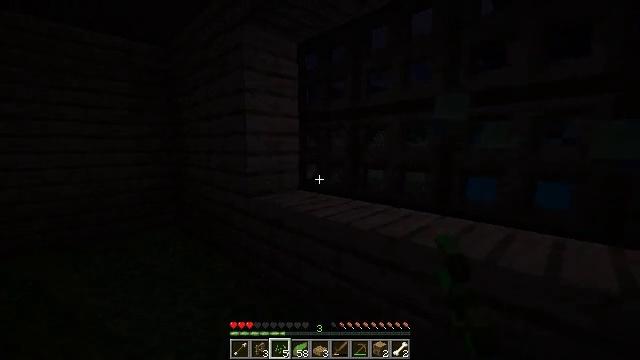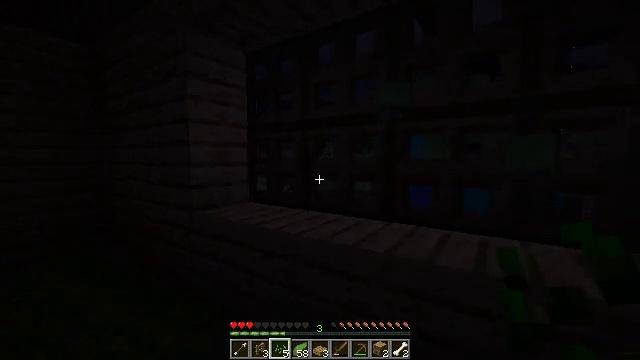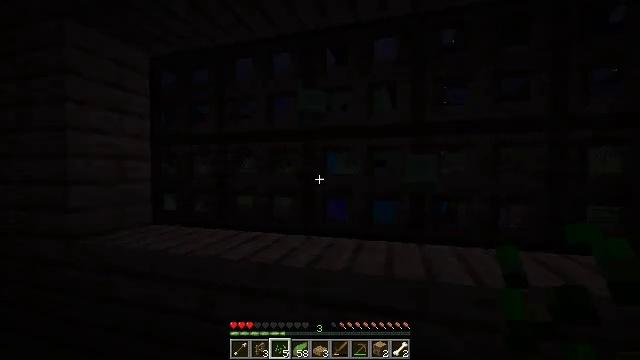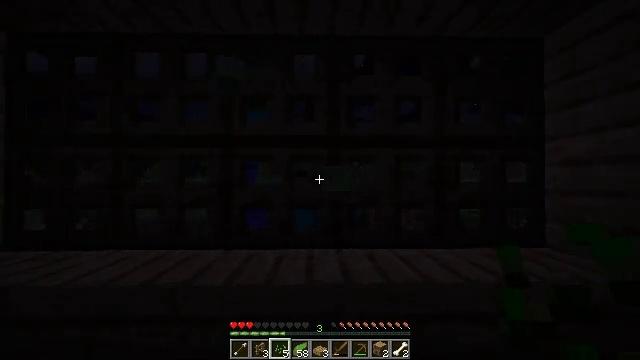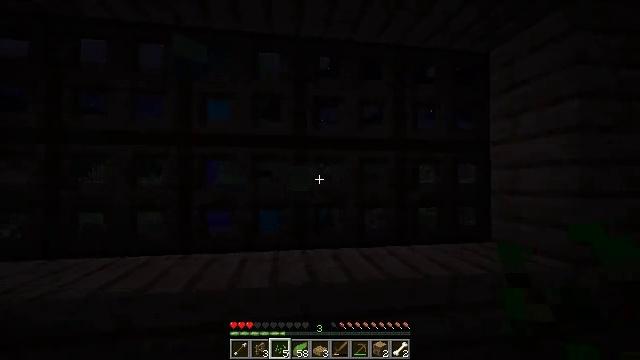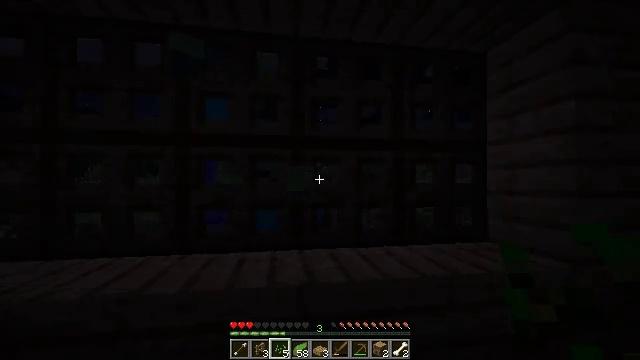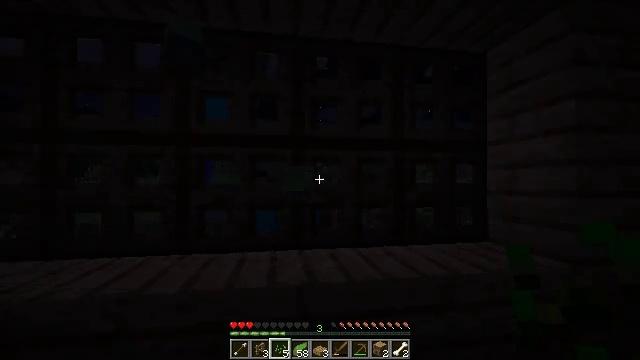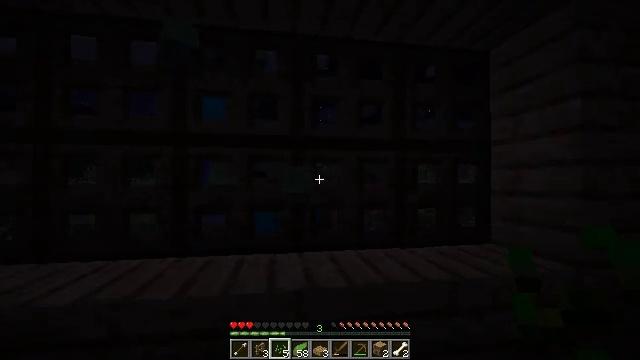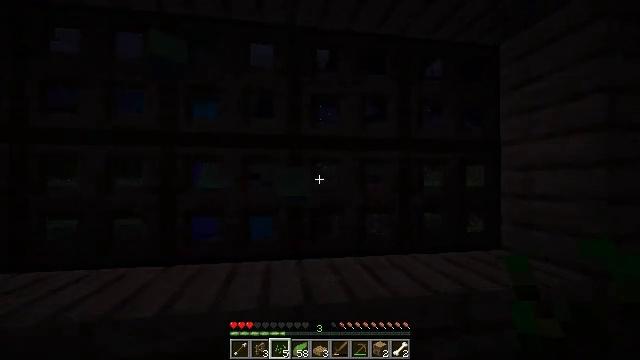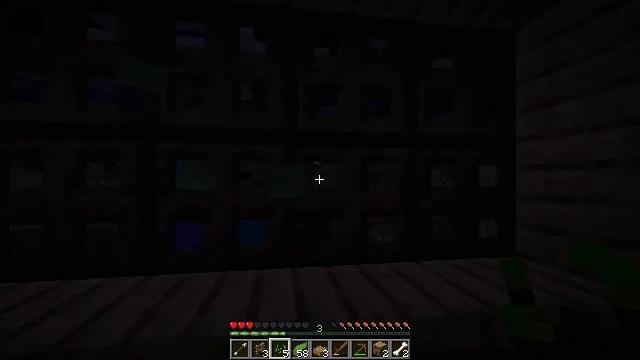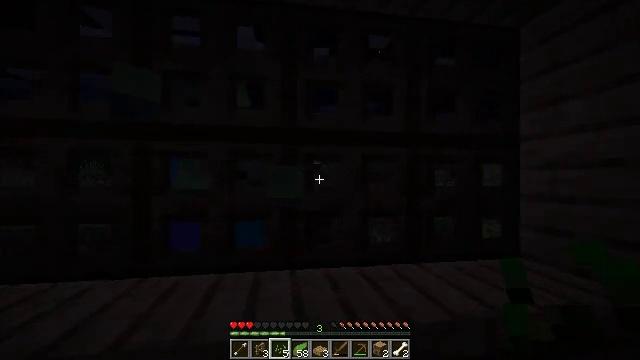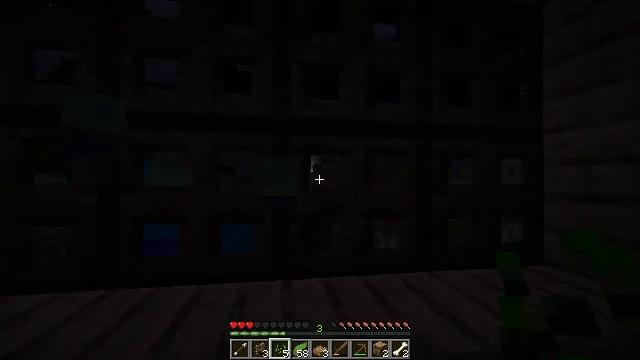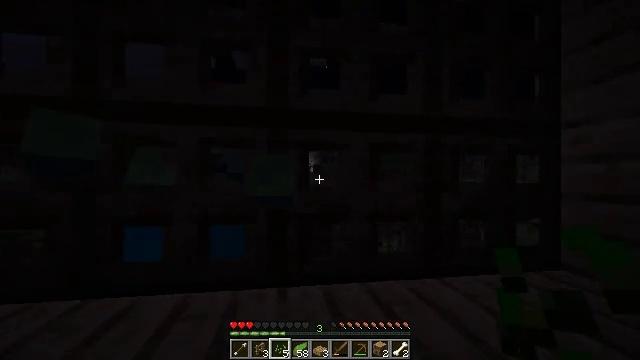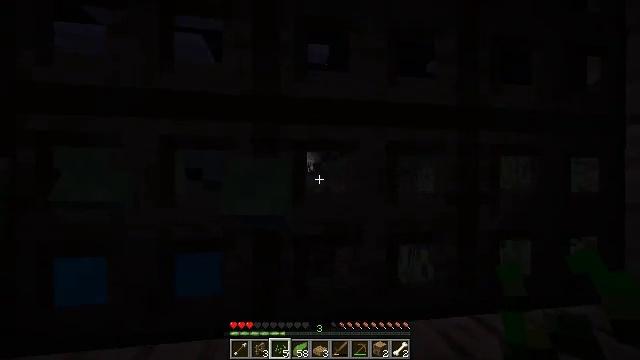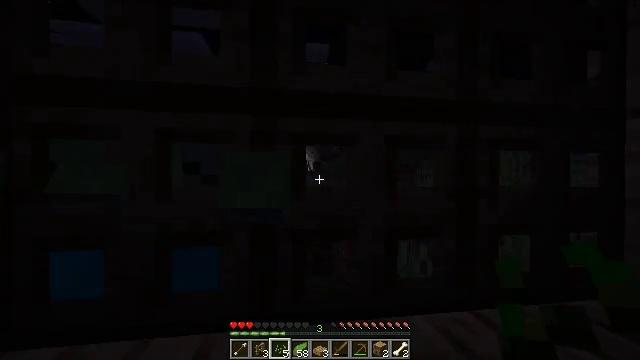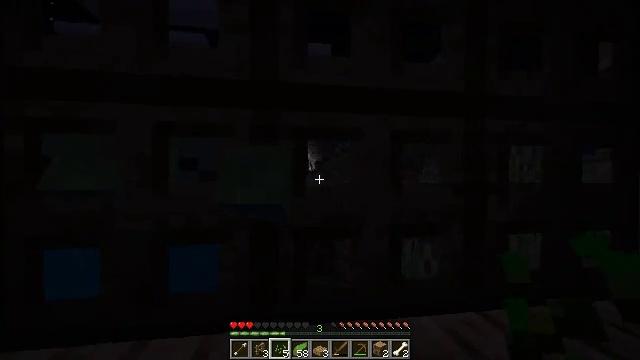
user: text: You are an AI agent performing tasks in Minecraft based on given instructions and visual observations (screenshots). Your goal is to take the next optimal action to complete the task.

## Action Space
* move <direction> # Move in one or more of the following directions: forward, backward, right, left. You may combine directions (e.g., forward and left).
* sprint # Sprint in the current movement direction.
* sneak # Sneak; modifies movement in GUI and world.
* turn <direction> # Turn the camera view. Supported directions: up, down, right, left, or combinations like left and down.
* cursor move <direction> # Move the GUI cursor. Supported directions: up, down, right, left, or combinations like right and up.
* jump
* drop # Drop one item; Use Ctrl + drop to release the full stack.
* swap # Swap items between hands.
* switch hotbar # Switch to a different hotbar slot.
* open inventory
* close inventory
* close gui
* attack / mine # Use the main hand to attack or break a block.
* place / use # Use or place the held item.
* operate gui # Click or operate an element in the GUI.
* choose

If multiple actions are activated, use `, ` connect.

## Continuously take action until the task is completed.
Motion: motion action
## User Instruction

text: Hunt the zombie.
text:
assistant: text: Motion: turn right and up
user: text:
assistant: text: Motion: turn right and up
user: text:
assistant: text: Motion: turn right and up
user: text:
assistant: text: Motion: turn right
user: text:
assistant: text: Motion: no_op
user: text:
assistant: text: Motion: no_op
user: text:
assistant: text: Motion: move forward
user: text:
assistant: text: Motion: move forward
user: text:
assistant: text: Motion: move forward
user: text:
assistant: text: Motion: move forward
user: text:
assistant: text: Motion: move forward
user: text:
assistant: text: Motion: move forward
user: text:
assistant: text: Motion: move forward
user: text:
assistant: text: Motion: no_op
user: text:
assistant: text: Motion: no_op
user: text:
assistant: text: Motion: turn left
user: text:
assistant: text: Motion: turn left, jump
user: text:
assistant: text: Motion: turn left and up, jump
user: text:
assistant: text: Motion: move forward, turn left and up, jump
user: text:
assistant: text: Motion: move forward, jump
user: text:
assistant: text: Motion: move forward, jump
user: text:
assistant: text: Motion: move forward, jump
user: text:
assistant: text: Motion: move forward, jump
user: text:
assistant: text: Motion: turn right and down, jump
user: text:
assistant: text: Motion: turn right and down
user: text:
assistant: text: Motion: turn right and down
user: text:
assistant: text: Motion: no_op
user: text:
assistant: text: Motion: no_op
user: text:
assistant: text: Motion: no_op
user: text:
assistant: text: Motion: no_op